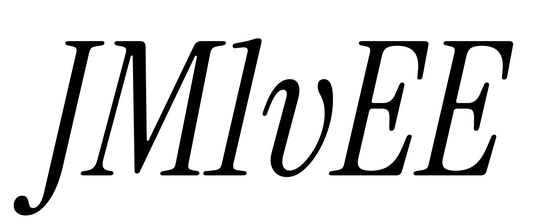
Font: InstrumentSerif-Italic